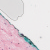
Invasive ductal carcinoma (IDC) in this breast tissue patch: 0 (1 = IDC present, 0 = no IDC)